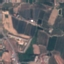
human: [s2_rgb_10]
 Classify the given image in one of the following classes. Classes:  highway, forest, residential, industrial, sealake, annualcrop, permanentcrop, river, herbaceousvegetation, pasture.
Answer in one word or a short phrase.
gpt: PermanentCrop